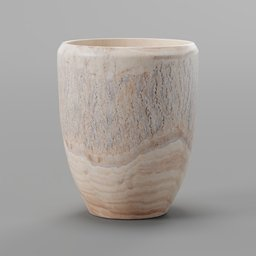
Label: decoration